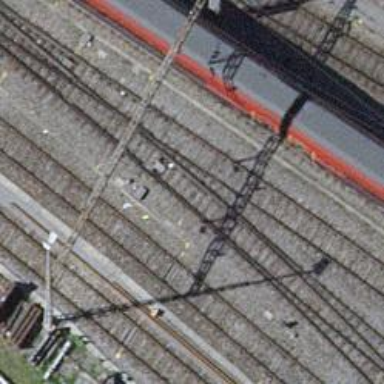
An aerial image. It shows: Rail siding with electrified contact lines.